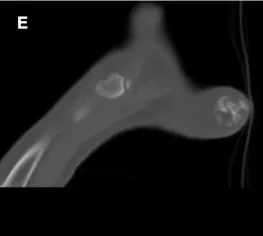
(D-F) Preoperative CT section of the lesion.
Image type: radiology (ct)